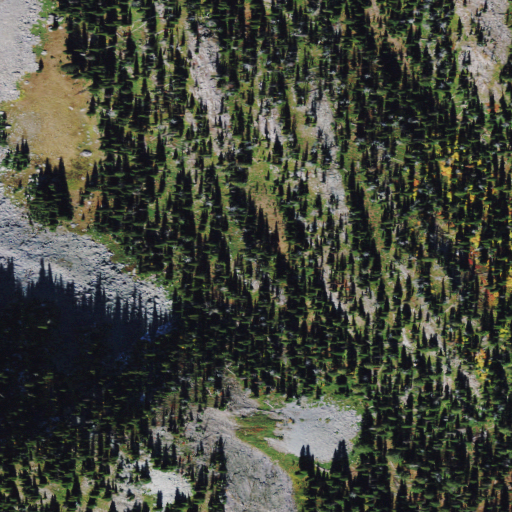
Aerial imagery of gap in Montana named Hellroaring Pass containing evergreen forest, barren land, and shrub